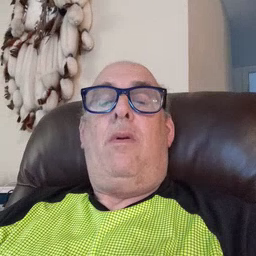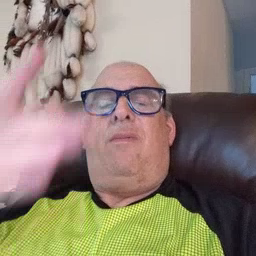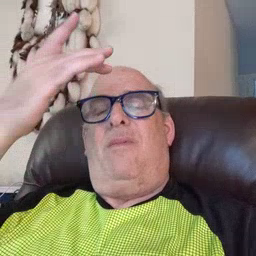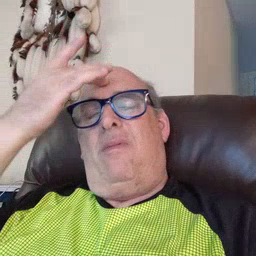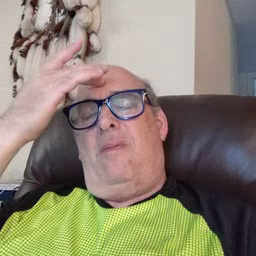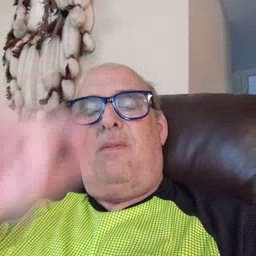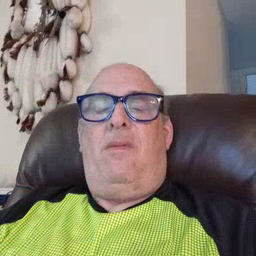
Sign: sick